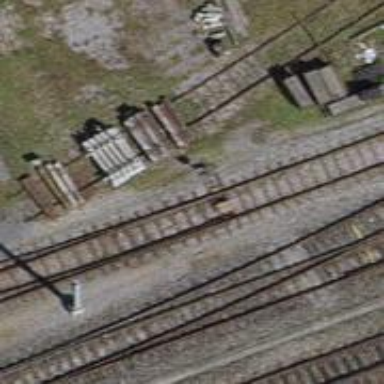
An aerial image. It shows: Railway switch.